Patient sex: F
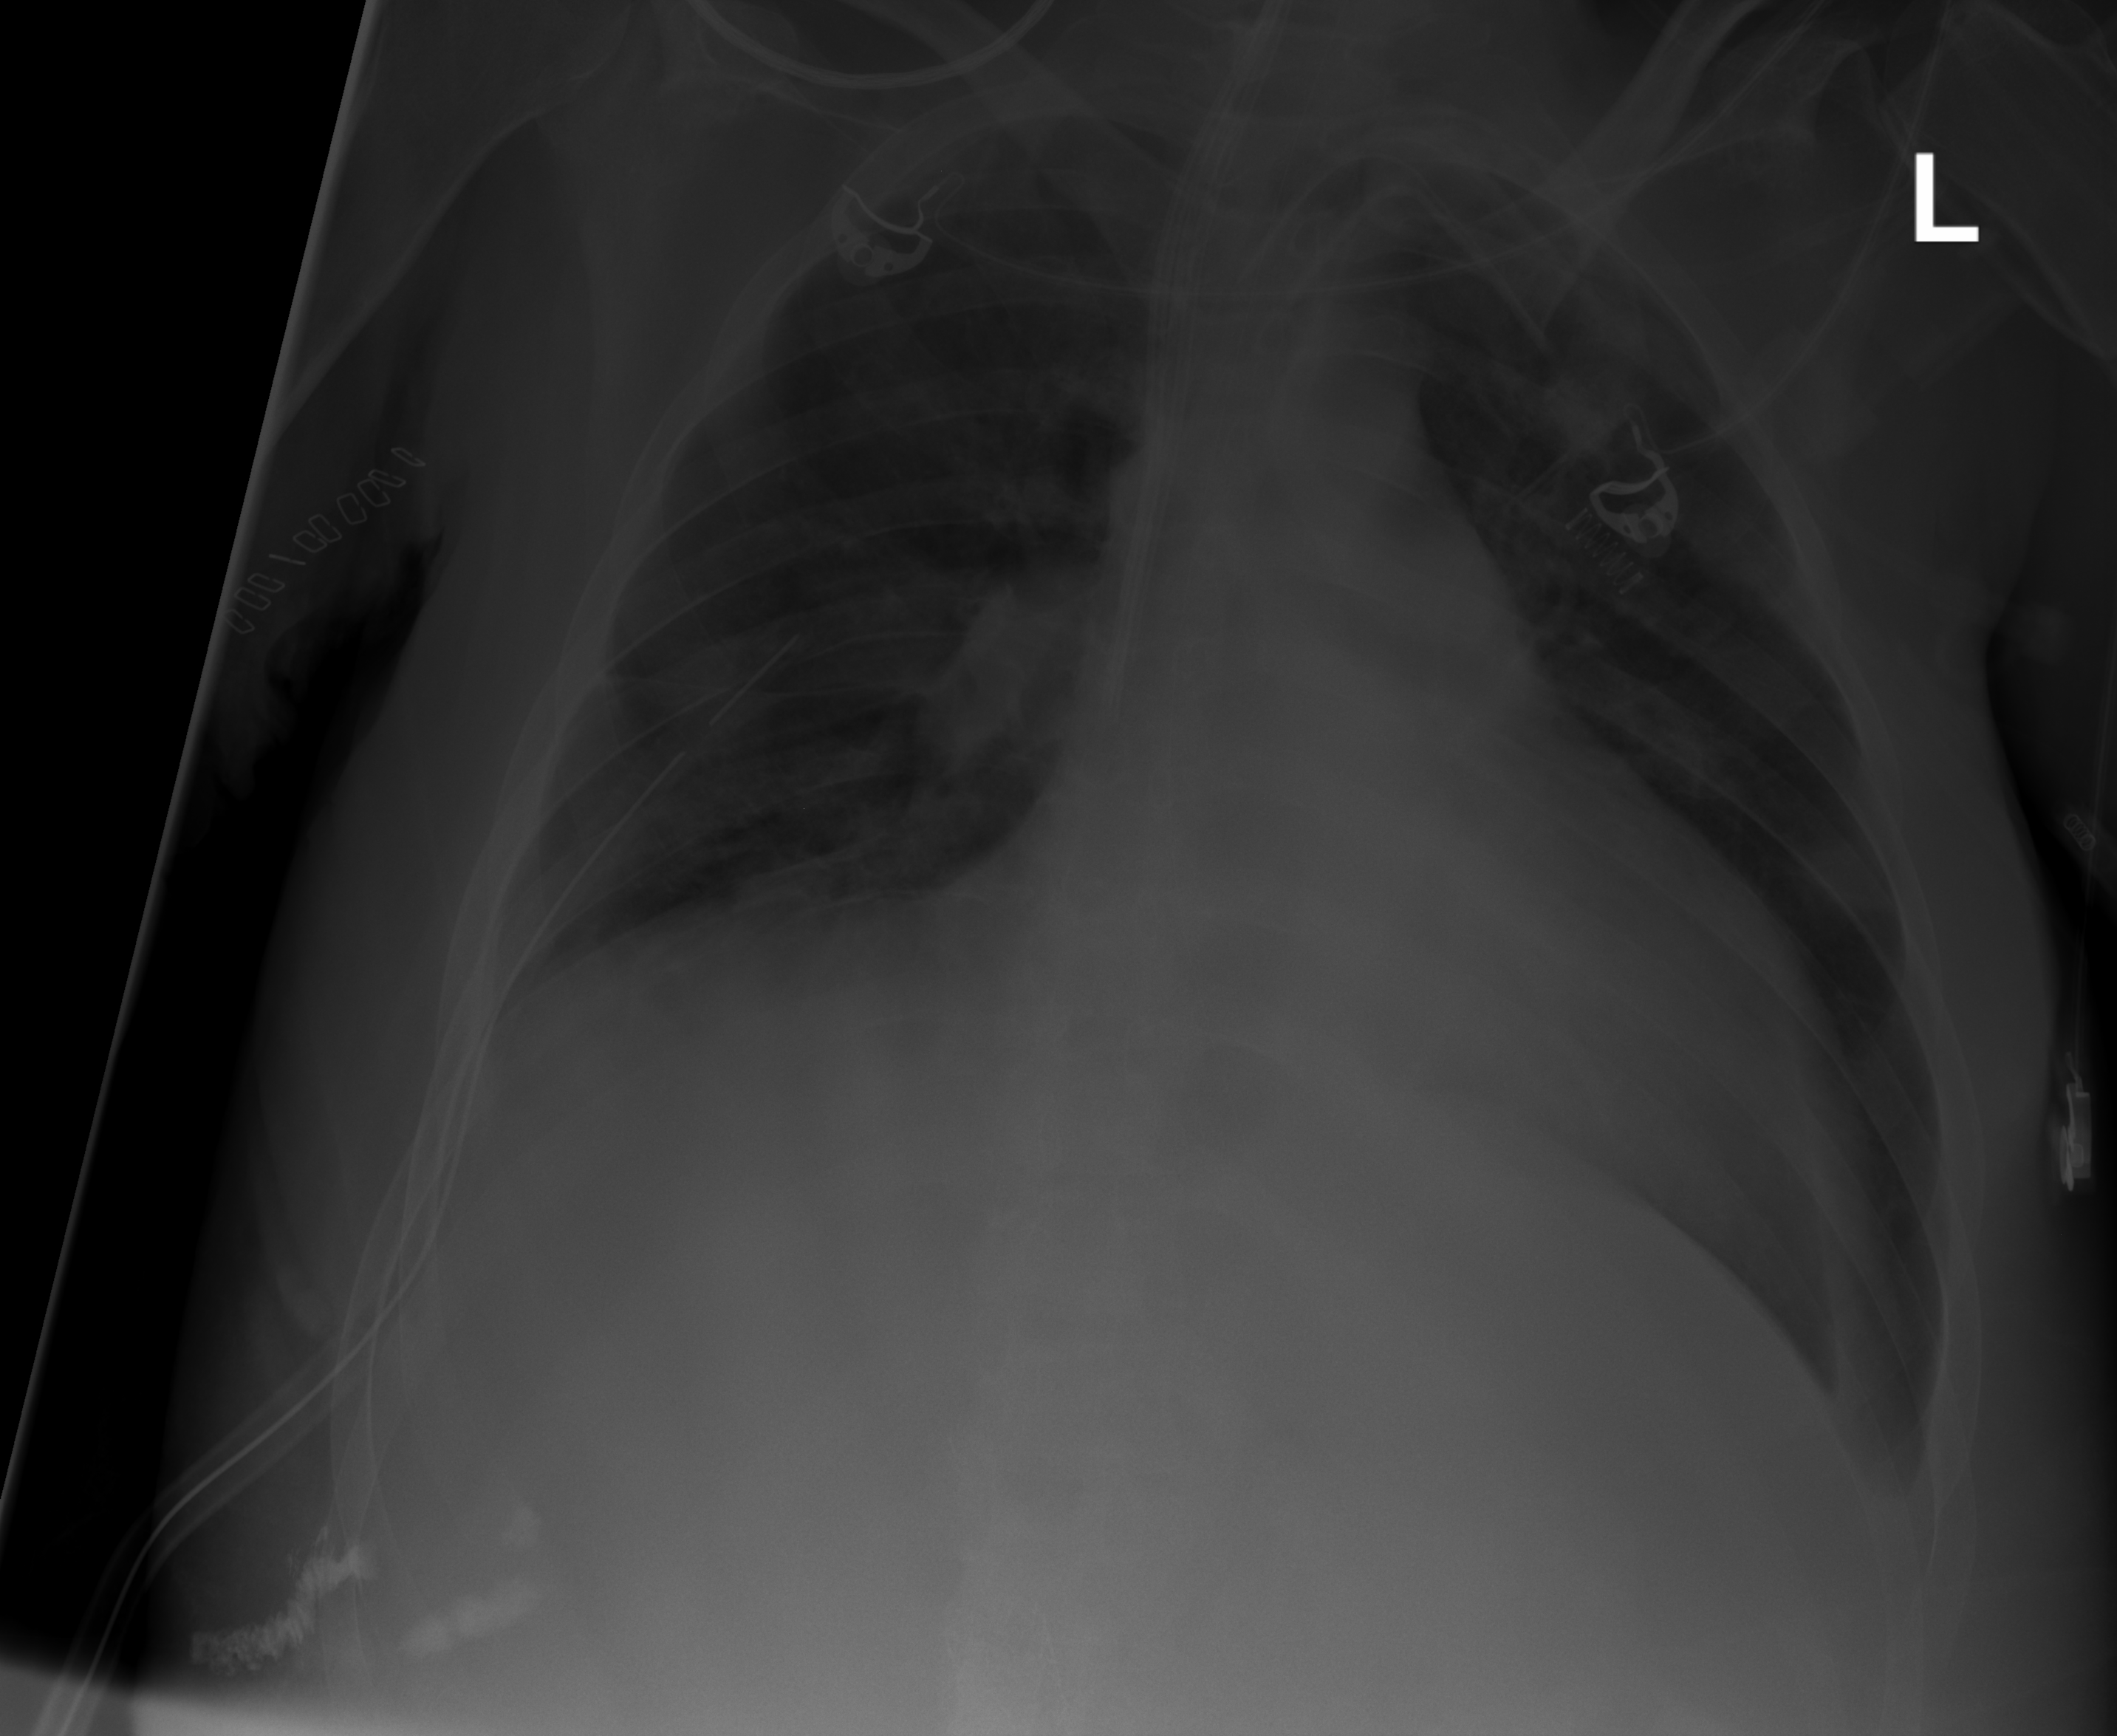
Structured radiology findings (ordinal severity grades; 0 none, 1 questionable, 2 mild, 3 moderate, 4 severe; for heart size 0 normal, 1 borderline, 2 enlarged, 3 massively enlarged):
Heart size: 3
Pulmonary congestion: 0
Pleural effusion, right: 0
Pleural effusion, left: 2
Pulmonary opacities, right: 0
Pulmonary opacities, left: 0
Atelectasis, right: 2
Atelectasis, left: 2